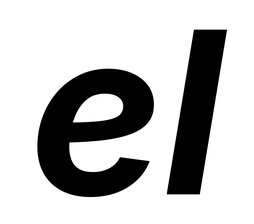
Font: Inter-Italic_Bold_Italic